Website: lowes
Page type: order-returns
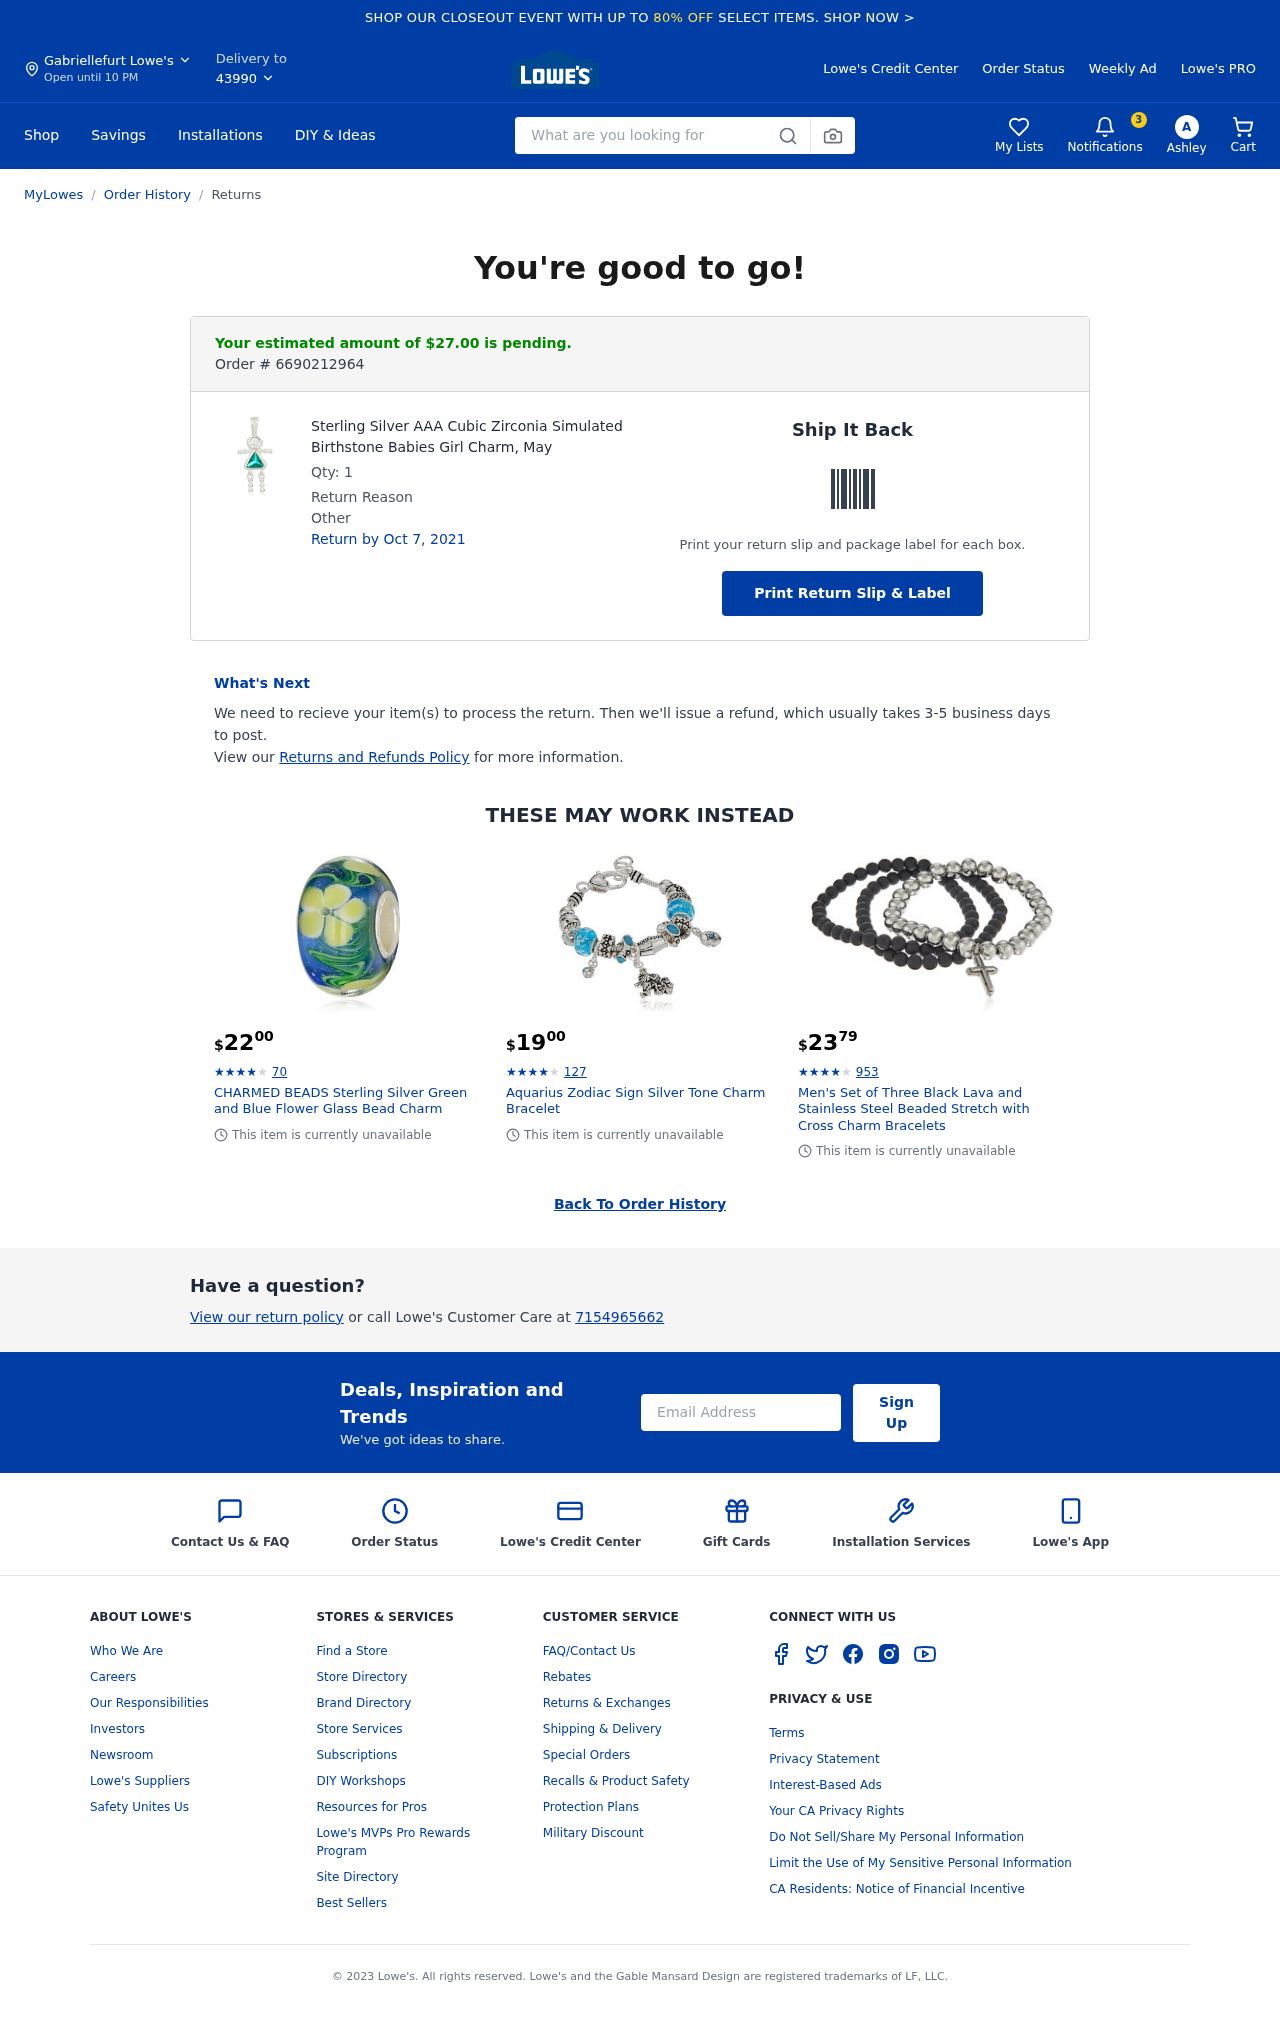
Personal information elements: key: PII_CITY
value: Gabriellefurt
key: PII_EMAIL
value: ashley_perez@yahoo.com
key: PII_FIRSTNAME
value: Ashley
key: PII_PHONE
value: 7154965662
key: PII_POSTCODE
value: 43990
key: PII_FIRSTNAME_INITIAL
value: A
Product elements: key: PRODUCT1_NAME
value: Sterling Silver AAA Cubic Zirconia Simulated Birthstone Babies Girl Charm, May
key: PRODUCT1_QUANTITY
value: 1
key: PRODUCT2_NAME
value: CHARMED BEADS Sterling Silver Green and Blue Flower Glass Bead Charm
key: PRODUCT2_NUM_RATINGS
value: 70
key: PRODUCT2_PRICE
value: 22
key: PRODUCT2_RATING
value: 4.5
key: PRODUCT3_NAME
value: Aquarius Zodiac Sign Silver Tone Charm Bracelet
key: PRODUCT3_NUM_RATINGS
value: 127
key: PRODUCT3_PRICE
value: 19
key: PRODUCT3_RATING
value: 4.4
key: PRODUCT4_NAME
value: Men's Set of Three Black Lava and Stainless Steel Beaded Stretch with Cross Charm Bracelets
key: PRODUCT4_NUM_RATINGS
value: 953
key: PRODUCT4_PRICE
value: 23.79
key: PRODUCT4_RATING
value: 4.1
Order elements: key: ORDER_NUM_ITEMS
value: Cart
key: ORDER_TOTAL
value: Your estimated amount of $27.00 is pending.
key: ORDER_ID
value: Order # 6690212964
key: ORDER_RETURN_BY_DATE
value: Return by Oct 7, 2021
Search elements: key: HEADER_SEARCH
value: What are you looking for
Other elements: key: NOTIFICATION_COUNT
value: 3